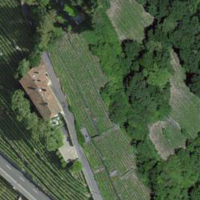
EUNIS habitat code: 40
Species observed at this site:
Asplenium ruta-muraria